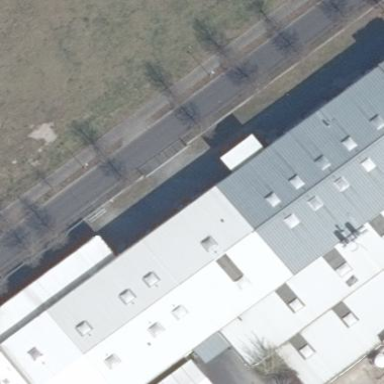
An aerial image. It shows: Industrial building with gabled white roof.